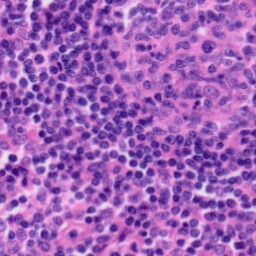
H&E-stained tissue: Tonsil